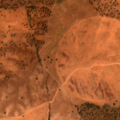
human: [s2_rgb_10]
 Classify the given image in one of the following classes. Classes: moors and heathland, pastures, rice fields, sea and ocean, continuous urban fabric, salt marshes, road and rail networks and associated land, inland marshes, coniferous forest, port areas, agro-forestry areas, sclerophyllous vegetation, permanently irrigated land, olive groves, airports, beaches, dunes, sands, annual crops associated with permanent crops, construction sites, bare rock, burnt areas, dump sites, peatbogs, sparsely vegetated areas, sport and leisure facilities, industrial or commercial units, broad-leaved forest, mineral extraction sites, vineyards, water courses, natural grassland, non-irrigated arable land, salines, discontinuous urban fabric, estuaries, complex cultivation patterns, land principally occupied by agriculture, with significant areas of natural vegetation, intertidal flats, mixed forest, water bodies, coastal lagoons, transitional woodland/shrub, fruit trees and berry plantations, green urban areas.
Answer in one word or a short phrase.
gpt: non-irrigated arable land, permanently irrigated land, agro-forestry areas, water bodies